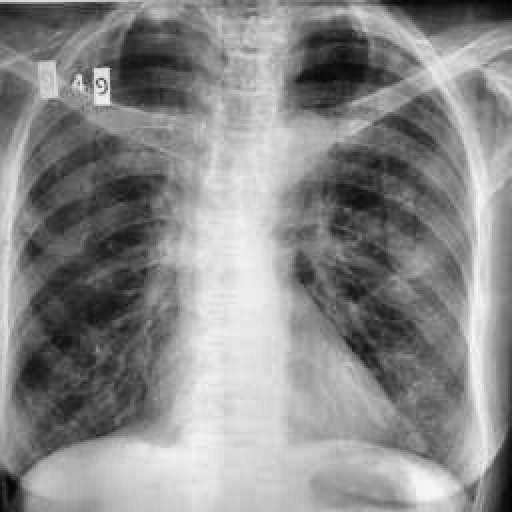
Finding: TUBERCULOSIS